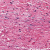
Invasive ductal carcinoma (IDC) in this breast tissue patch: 0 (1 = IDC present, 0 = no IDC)